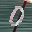
Label: 0